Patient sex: M
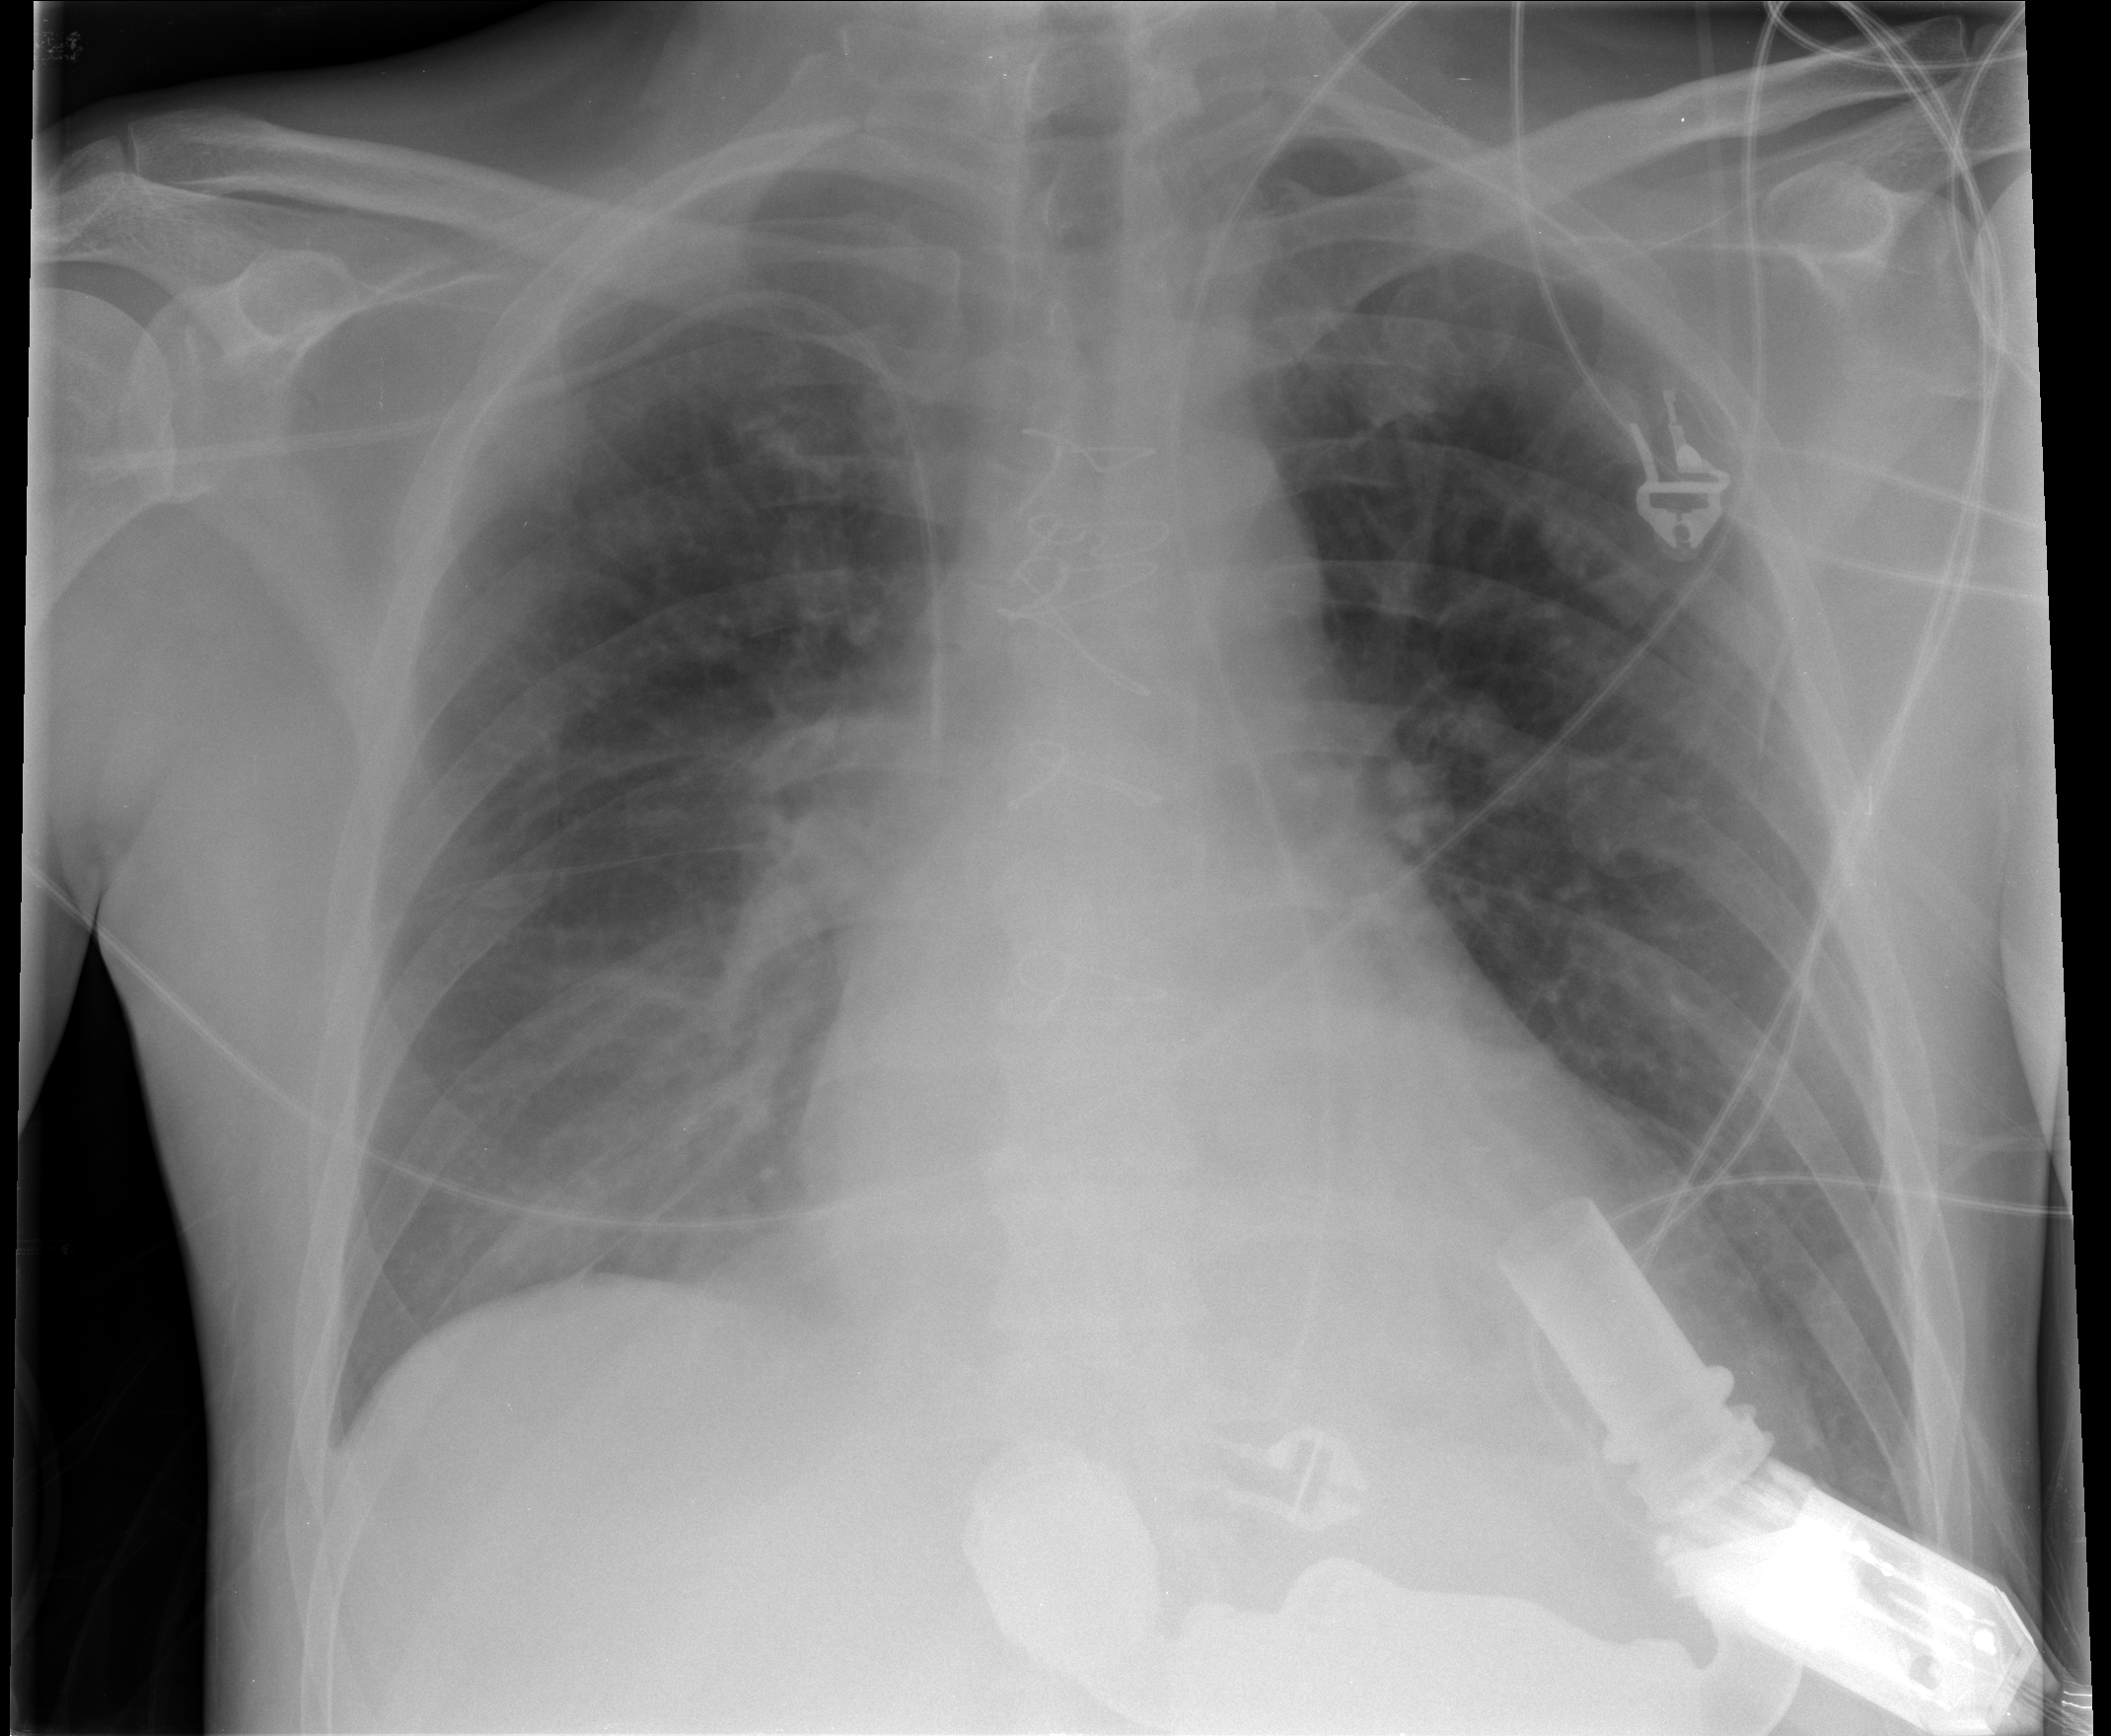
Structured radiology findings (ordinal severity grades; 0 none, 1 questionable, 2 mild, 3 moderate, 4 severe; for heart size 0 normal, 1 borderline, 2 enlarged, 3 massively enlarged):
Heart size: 1
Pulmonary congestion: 1
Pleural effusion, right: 0
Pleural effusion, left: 0
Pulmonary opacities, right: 0
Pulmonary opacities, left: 0
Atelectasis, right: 2
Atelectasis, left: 0